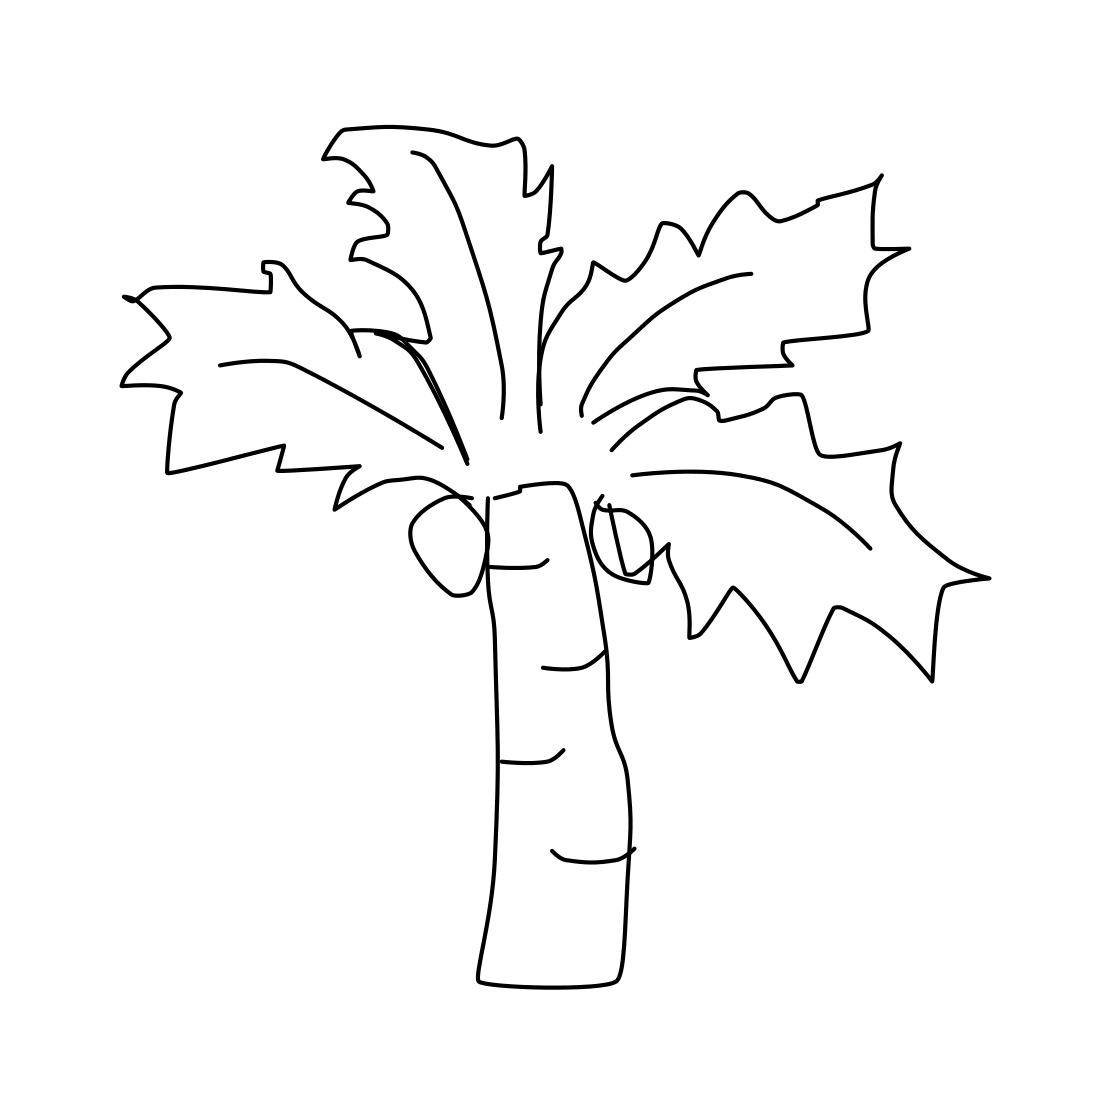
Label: palm tree